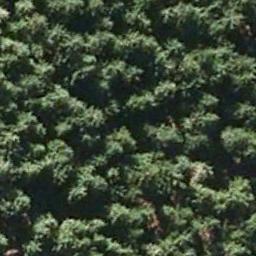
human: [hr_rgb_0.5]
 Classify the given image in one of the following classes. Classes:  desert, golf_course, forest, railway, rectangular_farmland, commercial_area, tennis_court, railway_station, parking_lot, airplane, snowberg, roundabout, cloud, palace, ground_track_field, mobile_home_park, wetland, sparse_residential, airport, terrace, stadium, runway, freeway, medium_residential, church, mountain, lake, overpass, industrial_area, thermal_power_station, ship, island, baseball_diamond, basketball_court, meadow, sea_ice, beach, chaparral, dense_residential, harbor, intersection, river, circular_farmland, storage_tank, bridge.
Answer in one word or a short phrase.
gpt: forest